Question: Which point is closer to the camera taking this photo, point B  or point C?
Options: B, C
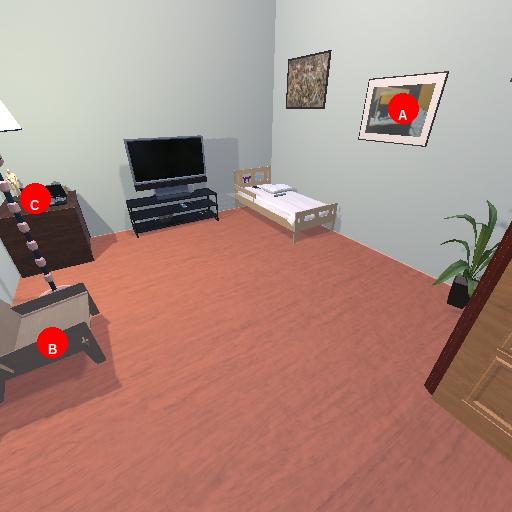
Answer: B